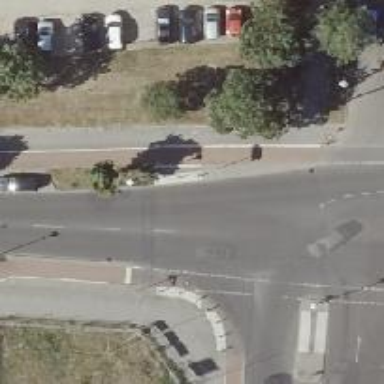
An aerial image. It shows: Unmarked crossing on the road.